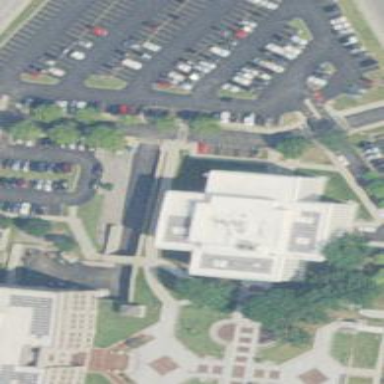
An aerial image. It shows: Office building.